Question: I want to draw 3 triangles like this
I am trying but not getting what i want. any one can help
Here is my code in java.
I dont know hot to handle the coordinates. and did not find related help form internet,
Basically i need the coordinates which i have to put.
Thanks.
'''
private Polygon triangle;
public TrianglePanel(){
triangle = new Polygon();
triangle.addPoint(400, 500);
triangle.addPoint(500, 500);
triangle.addPoint(450, 400);
}
'''

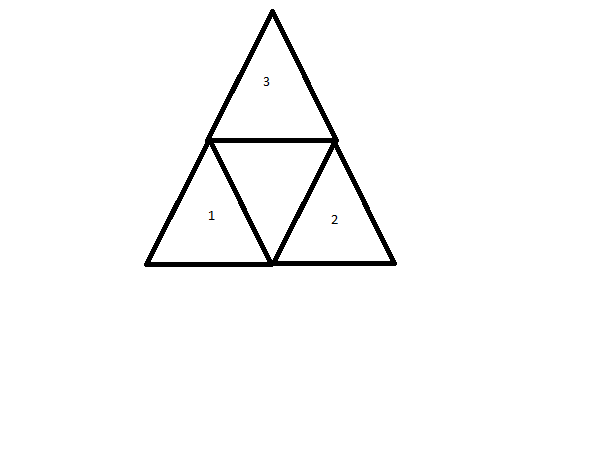
Answer: Here is the Code
'''
triangle1 = new Polygon();
triangle1.addPoint(400, 550); //left
triangle1.addPoint(600, 550); //right
triangle1.addPoint(500, 350); //top
triangle2 = new Polygon();
triangle2.addPoint(600, 550); // left
triangle2.addPoint(700, 350); //top
triangle2.addPoint(800, 550); //right
triangle3 = new Polygon();
triangle3.addPoint(500, 350); //left
triangle3.addPoint(700, 350); //right
triangle3.addPoint(600, 150); //
'''